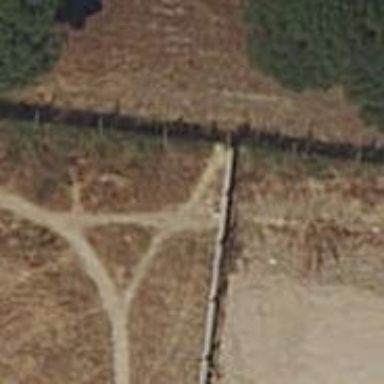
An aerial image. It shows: Fence.